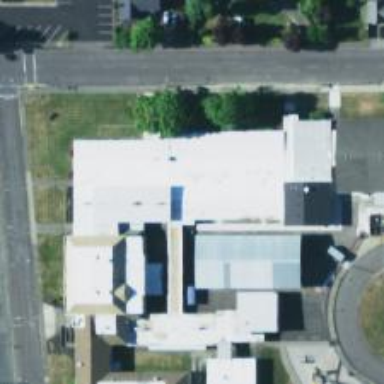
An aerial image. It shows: School.